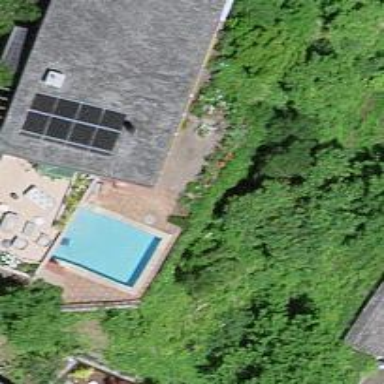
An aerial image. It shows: Swimming pool located in leisure land.